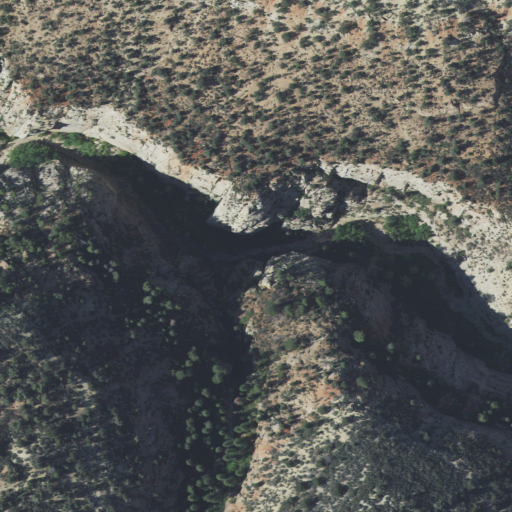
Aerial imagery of valley in Utah named Birch Hollow containing evergreen forest and shrub